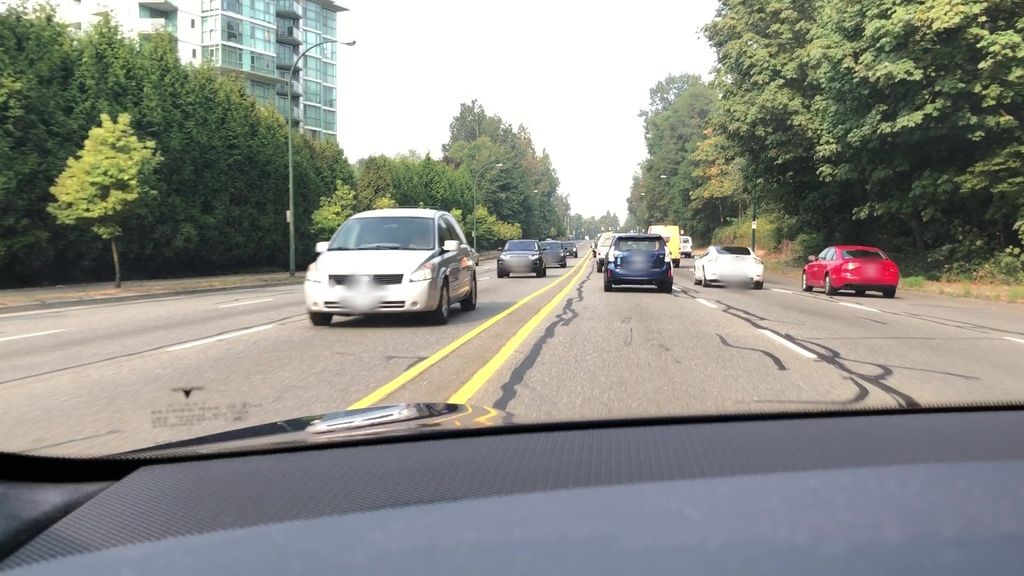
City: vancouver